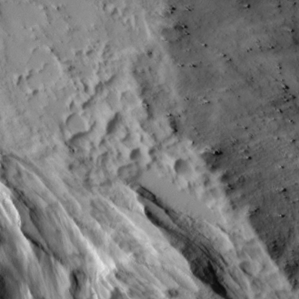
Label: non_frost